Question: Trying to understand git in a bit more detail. In the graph output of git log, what do the lines and dots mean? Why are the dots only on the left for part of it, and only on the right for another part? Is it because I ran the command from a specific branch? Would it be different form master? Is a pull merge shown differently?

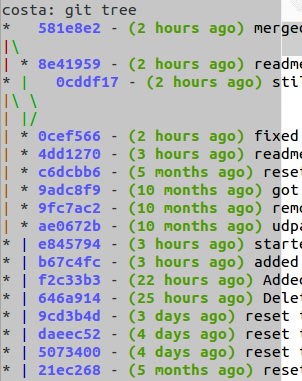
Answer: The asterisks denote commits and the lines parent child relations.
So basically it means that you have two branches (let's call them left and right). That you worked a lot on the left one, next on the right one, you merged the right in the left, worked further on the right one and merged again.
In case you do a merge they use some ASCII art to denote that the right one is still active. That's one of the reasons I prefer 'tig' who has a cleaner syntax.